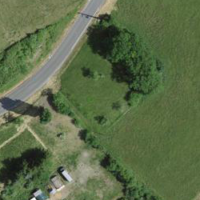
EUNIS habitat code: 52
Species observed at this site:
Cornus sanguinea